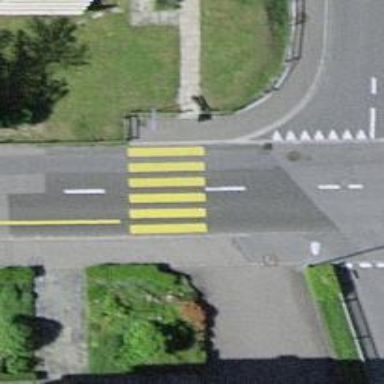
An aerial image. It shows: Uncontrolled zebra crossing on the road.